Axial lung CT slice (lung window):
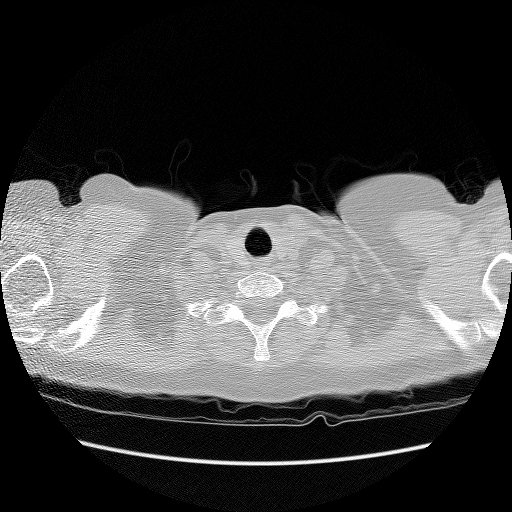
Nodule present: no